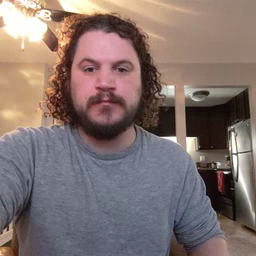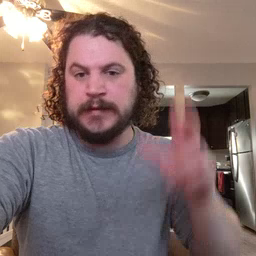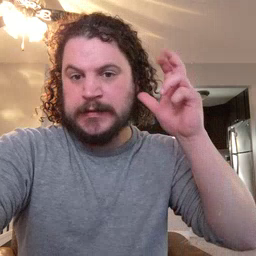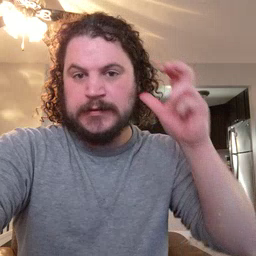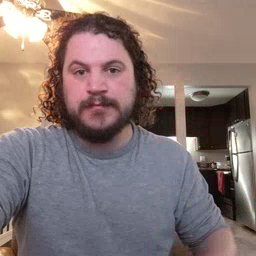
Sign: listen